Field crop: tomato
Growth stage: 2
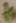
Species: solanum